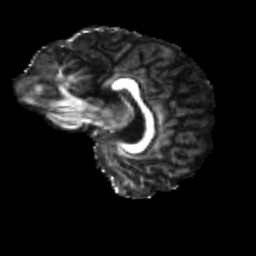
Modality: FA
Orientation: sagittal
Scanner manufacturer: siemens
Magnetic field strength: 3 T
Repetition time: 4 s
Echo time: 0.0594 s